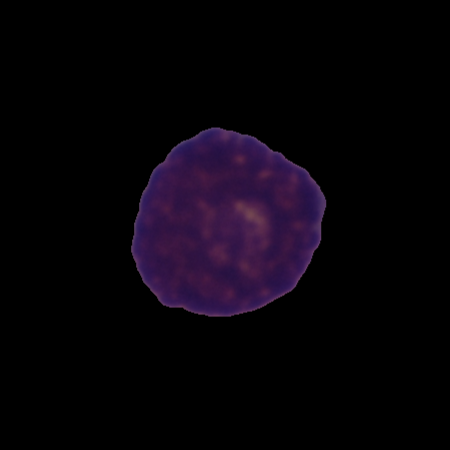
Label: cancer